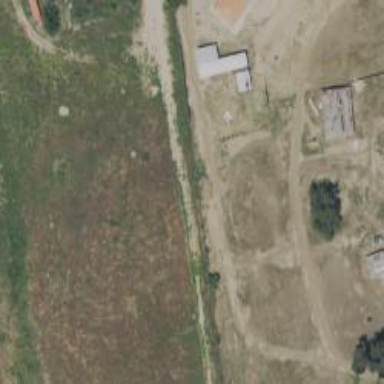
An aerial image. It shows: Farmyard area.